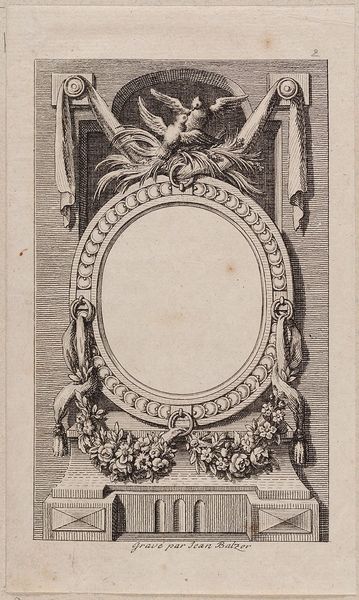
Titel: Rahmen mit runder Schrifttafel
Künstler: Johann Heinrich Balzer
Standort: Hamburg
Institution: Museum für Kunst und Gewerbe Hamburg
Schlagwörter: vogel, blüten, tuch, rahmen, sockel, vögel, tücher, papier, grafik, graphik, floral, ornamente, flowers, fotografie, photographie, medaillon, ringe, druckgraphik, druckgrafik, schraffur, stich, girlanden, nest, ribbon, kupferstich, birds, round, vogelnest, grave, rahmenwerk, reproduktionen, blumengewinde, druckerzeugnisse, ornamentstich, vorlageblätter